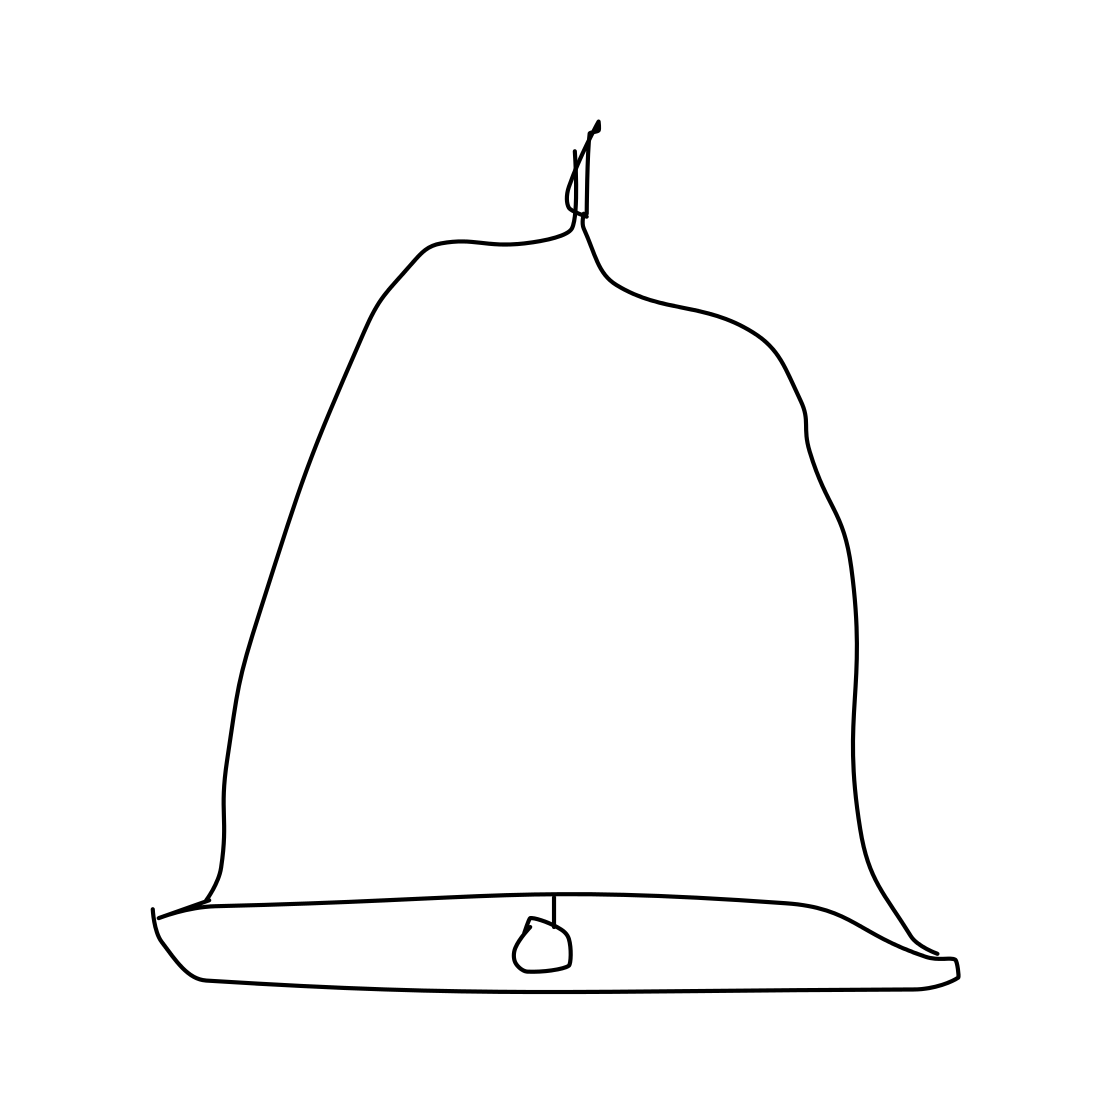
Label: bell